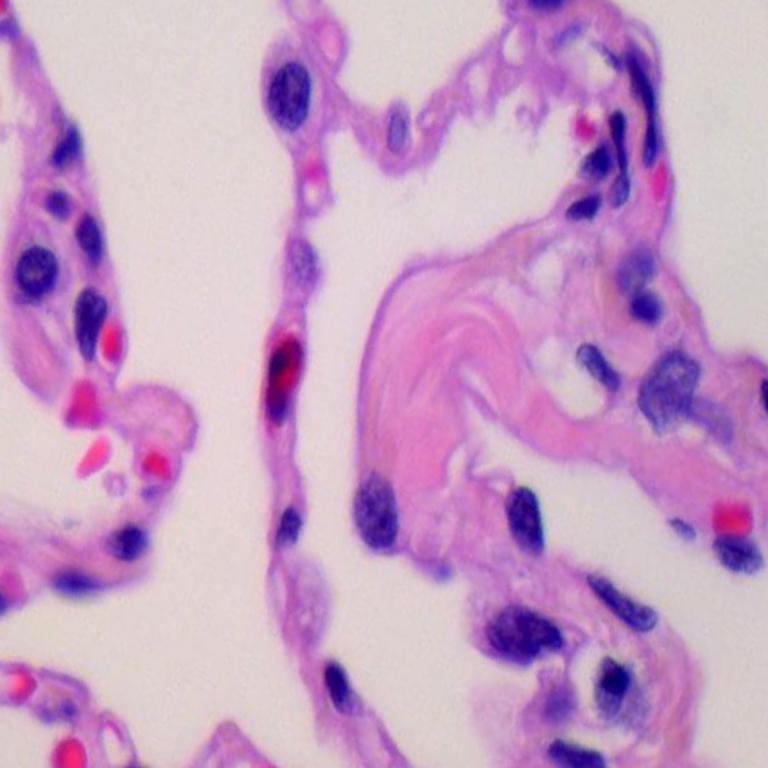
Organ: lung
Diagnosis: benign